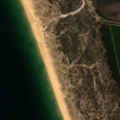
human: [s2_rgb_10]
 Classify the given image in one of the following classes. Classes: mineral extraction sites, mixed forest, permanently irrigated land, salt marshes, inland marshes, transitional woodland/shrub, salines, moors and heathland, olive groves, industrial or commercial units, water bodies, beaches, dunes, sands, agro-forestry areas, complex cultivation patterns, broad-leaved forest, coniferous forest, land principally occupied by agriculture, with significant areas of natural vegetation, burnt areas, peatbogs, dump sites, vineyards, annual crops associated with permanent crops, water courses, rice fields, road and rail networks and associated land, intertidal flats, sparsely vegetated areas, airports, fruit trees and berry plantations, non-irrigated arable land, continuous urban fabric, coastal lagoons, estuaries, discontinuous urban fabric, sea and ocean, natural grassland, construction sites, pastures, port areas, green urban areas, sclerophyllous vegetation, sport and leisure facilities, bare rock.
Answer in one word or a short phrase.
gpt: rice fields, coniferous forest, transitional woodland/shrub, beaches, dunes, sands, salt marshes, sea and ocean